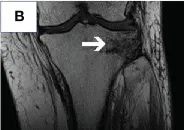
Radiological images of the fragility fractures diagnosed before the diagnosis of TIO. , MRI scan showing fragility fracture of the lateral condyle of the right tibia.
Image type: radiology (mri)